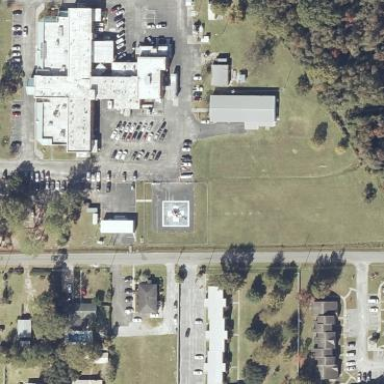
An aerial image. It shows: Healthcare facility identified as hospital.